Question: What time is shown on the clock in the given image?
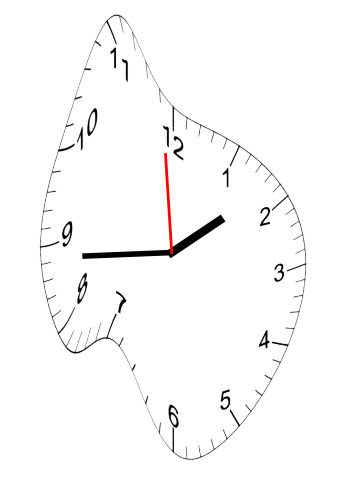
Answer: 01:43:59